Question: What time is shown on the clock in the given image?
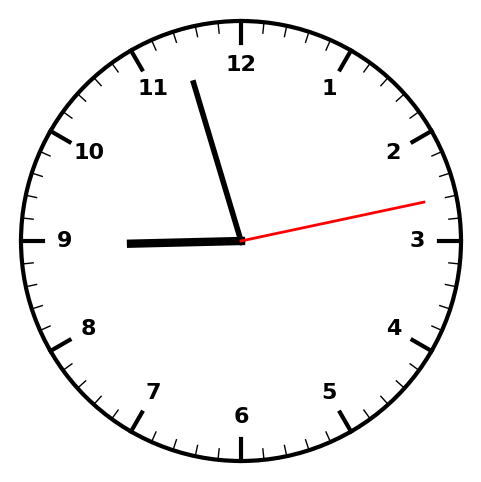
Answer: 08:57:13